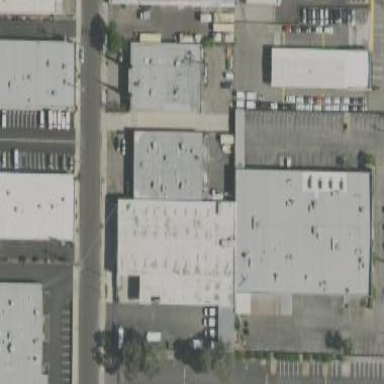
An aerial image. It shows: Industrial building.